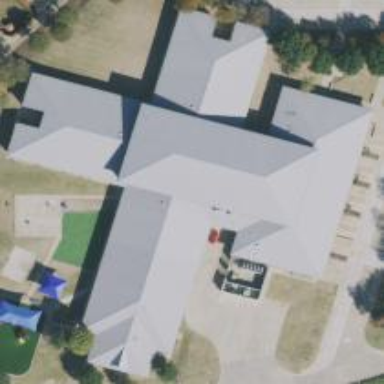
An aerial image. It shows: School building.